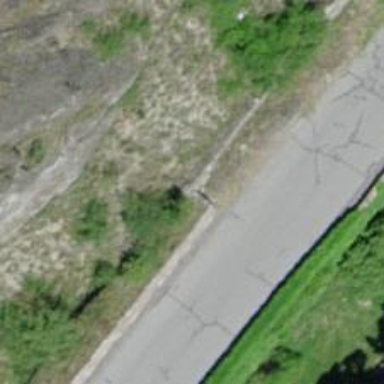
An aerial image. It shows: Retaining wall.